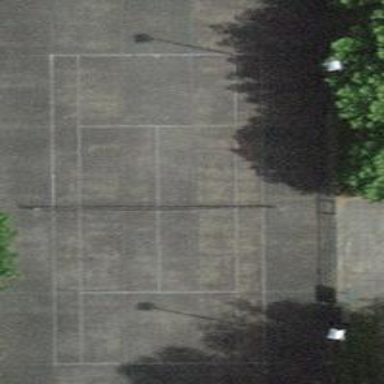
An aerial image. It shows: Tennis court on the leisure land pitch.